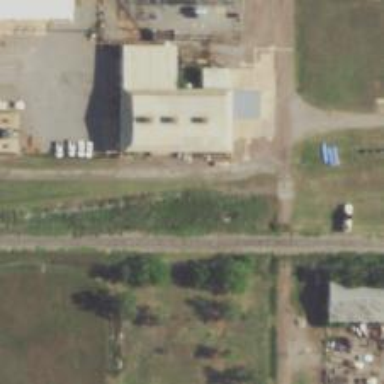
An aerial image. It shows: Rail spur service.